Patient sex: M
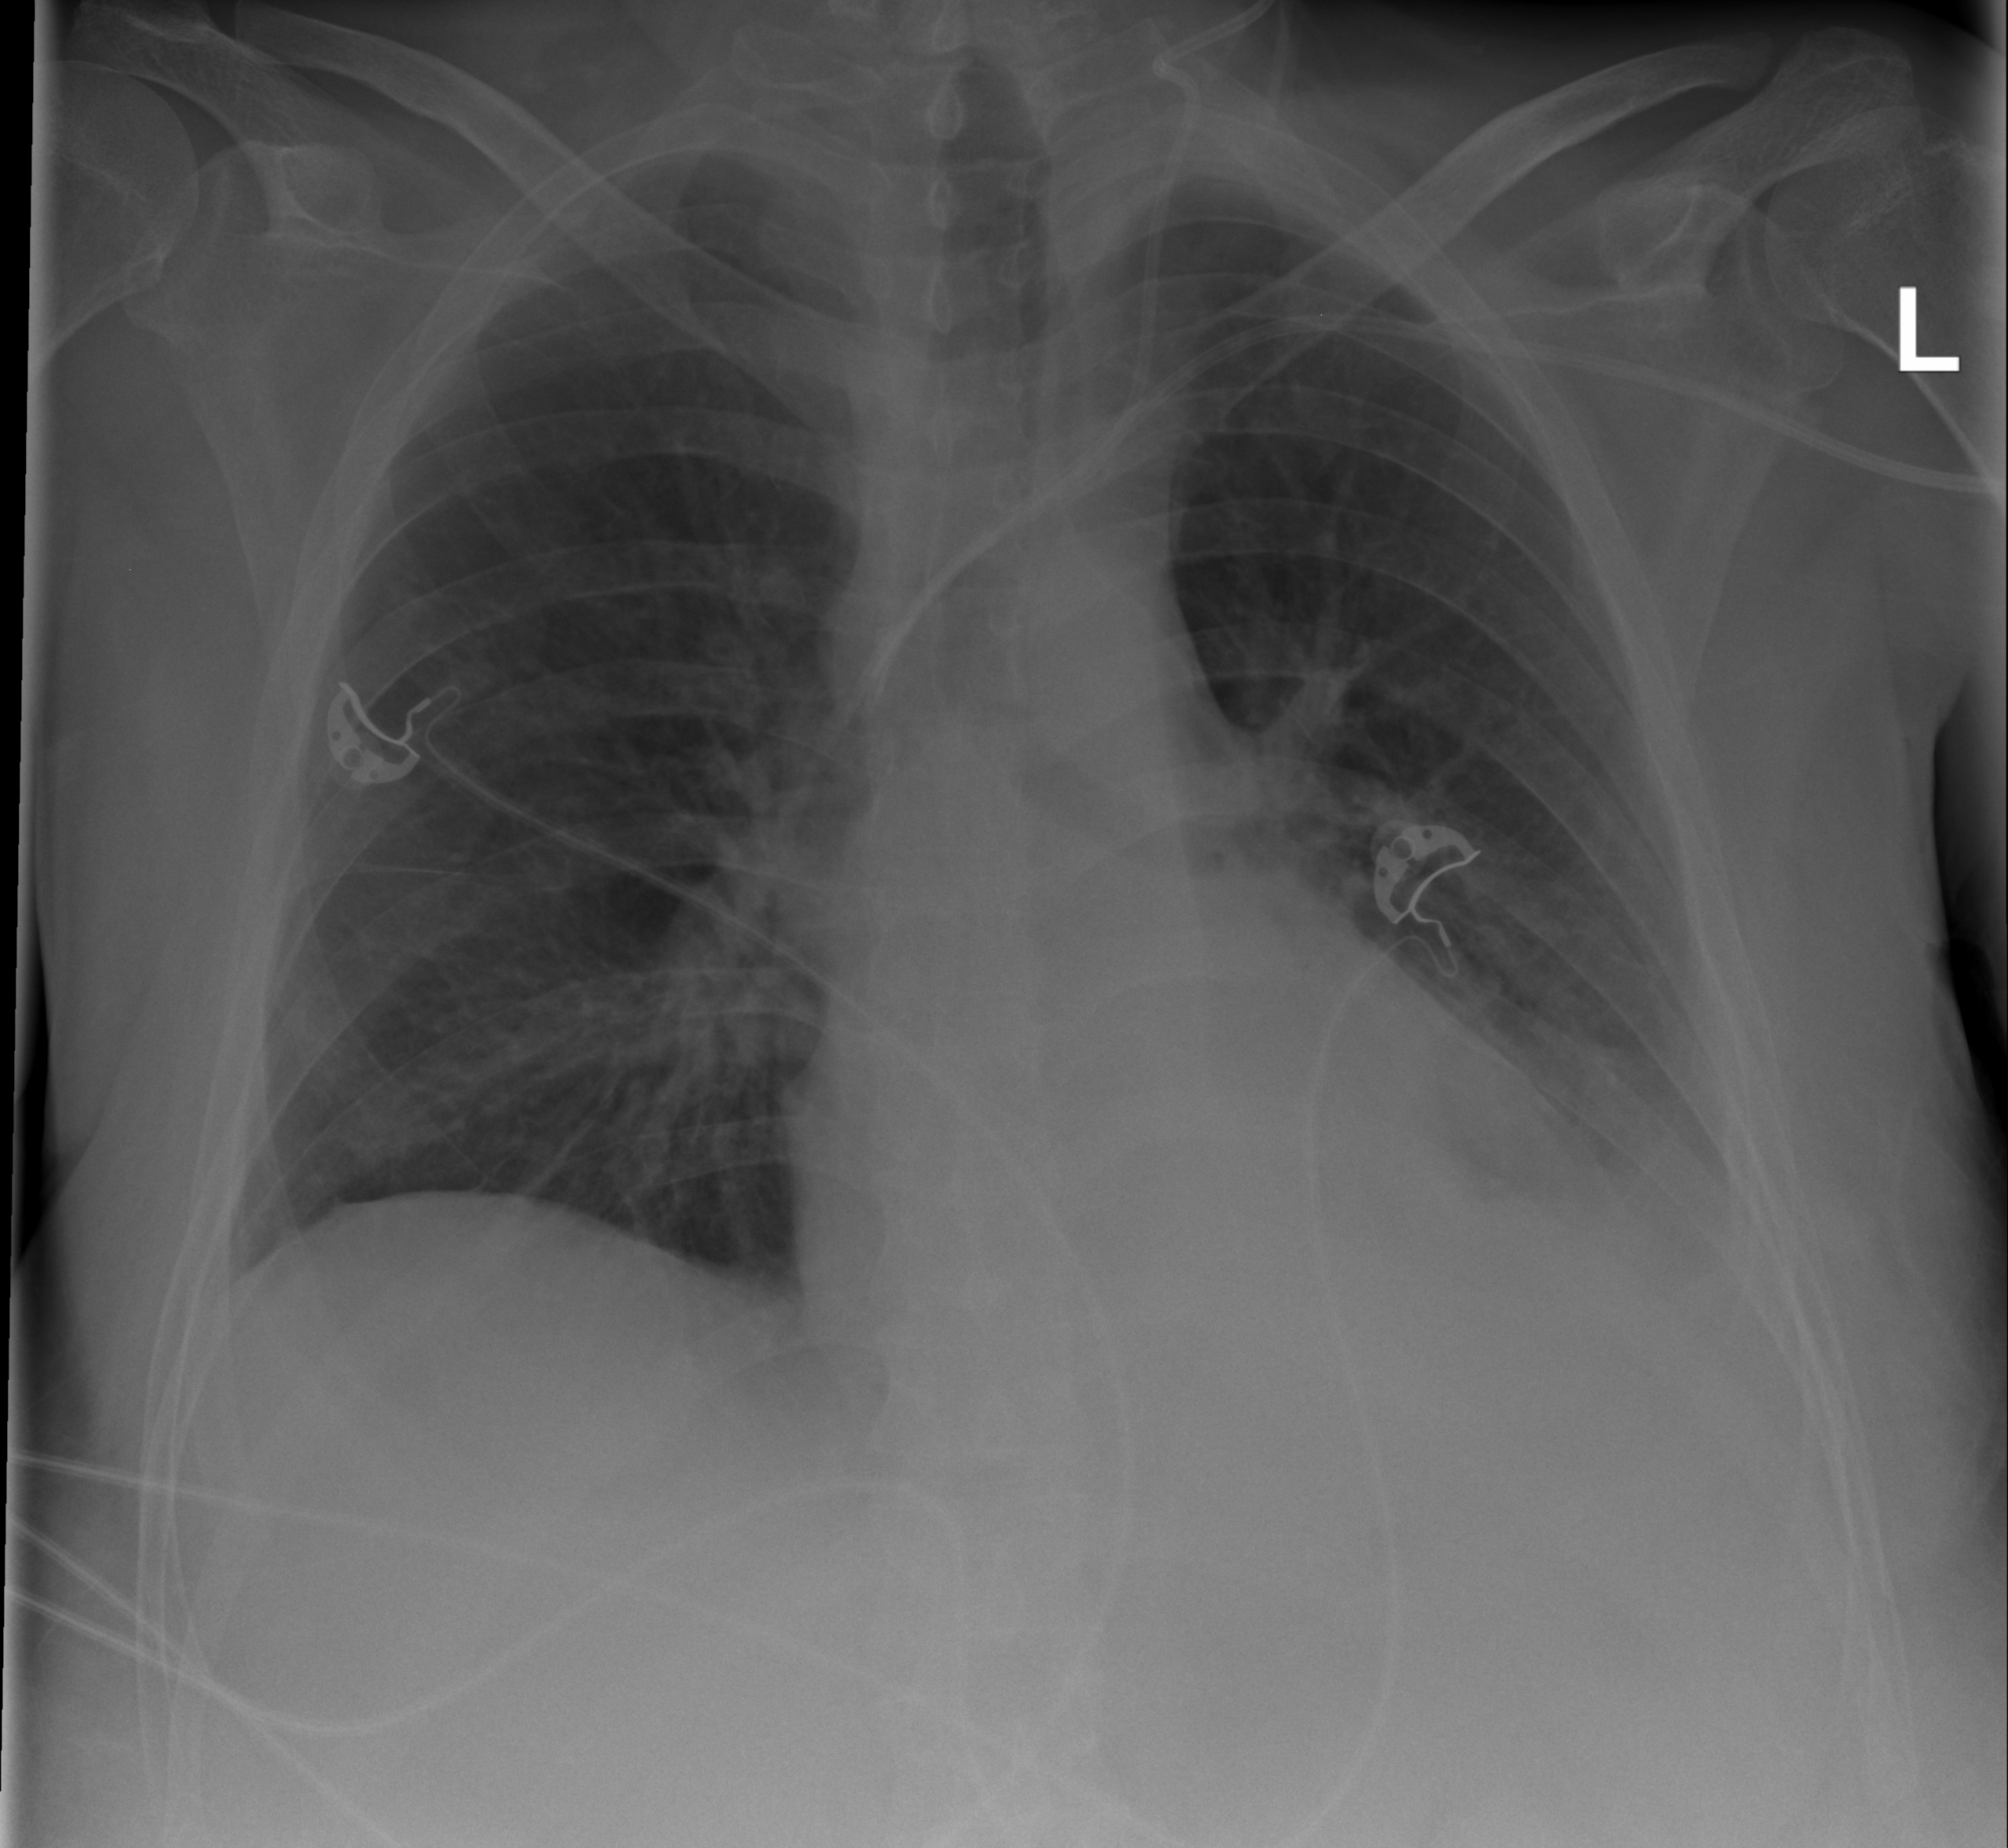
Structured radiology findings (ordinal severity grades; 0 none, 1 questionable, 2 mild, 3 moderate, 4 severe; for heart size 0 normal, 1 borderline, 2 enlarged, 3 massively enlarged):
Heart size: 0
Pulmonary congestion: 0
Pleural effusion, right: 0
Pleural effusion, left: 2
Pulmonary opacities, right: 1
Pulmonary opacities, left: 2
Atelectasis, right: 0
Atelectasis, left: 2